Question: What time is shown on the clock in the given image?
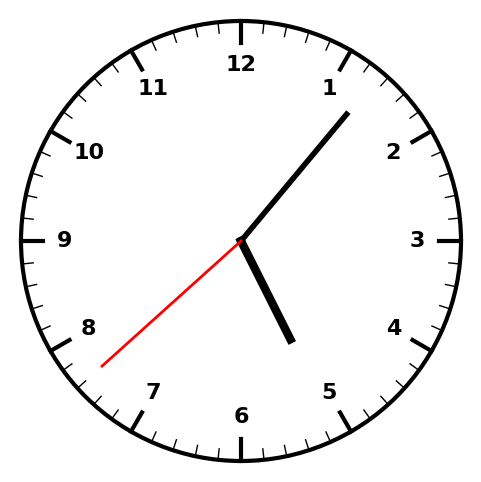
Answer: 05:06:38